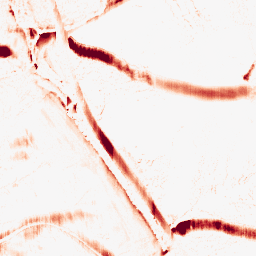
Category: morphological
Decomposition family: morphological_ellipse
Decomposition parameters: operation: opening
width: 20
height: 5
Upsampling method: bspline
Upsampling parameters: scale: 4
Upsampling scale: 4